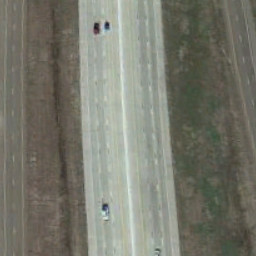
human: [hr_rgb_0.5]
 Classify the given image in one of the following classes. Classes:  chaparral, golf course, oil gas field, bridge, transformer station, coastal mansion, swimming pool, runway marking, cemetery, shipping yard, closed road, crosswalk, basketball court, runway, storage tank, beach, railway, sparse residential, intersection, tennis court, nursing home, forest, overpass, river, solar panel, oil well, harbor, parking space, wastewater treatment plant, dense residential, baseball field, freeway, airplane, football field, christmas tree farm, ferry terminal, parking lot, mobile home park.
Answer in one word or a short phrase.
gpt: freeway